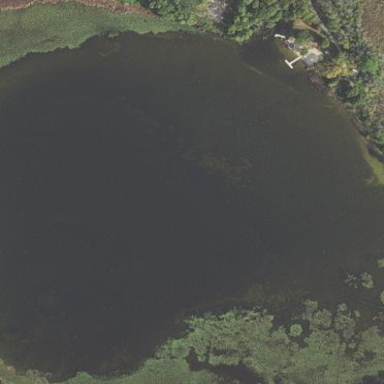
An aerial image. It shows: Lake or pond formed by natural water.